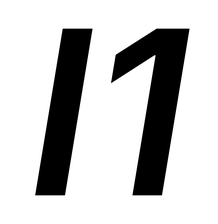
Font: Inter-Italic_SemiBold_Italic